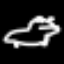
Label: frog